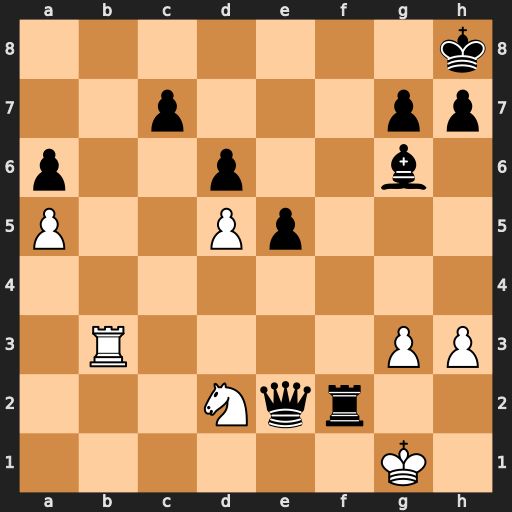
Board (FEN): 7k/2p3pp/p2p2b1/P2Pp3/8/1R4PP/3Nqr2/6K1
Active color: w
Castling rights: -
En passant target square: -
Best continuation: Rb8+ Be8 Rxe8+ Rf8 Rxf8#